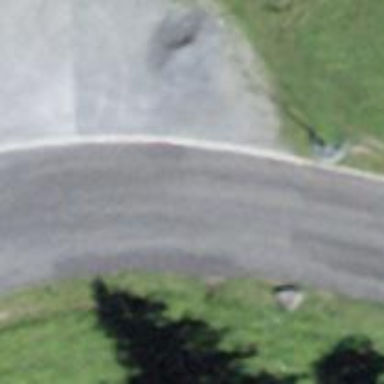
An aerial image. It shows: Asphalt tertiary road with Nordic skiing track. The track is groomed for both classic and skating styles.